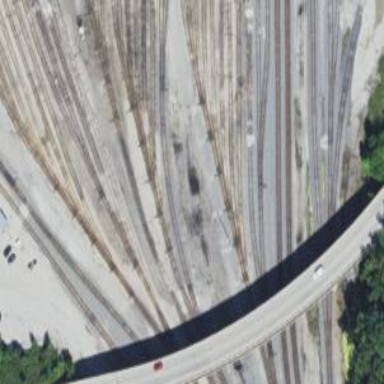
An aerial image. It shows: Railway yard in service.